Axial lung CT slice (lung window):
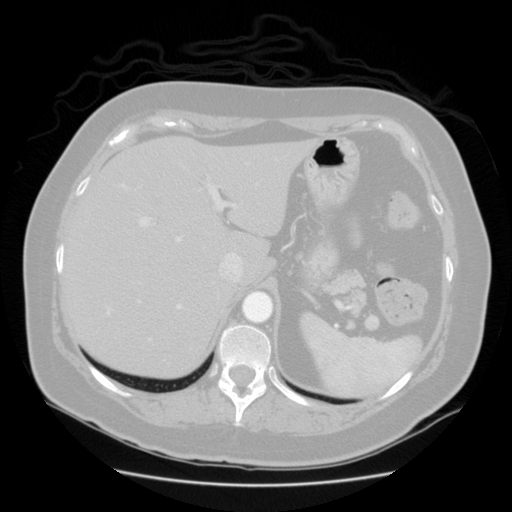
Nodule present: no